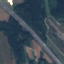
Land use / land cover class: Highway